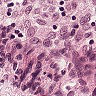
Metastatic tissue present: no